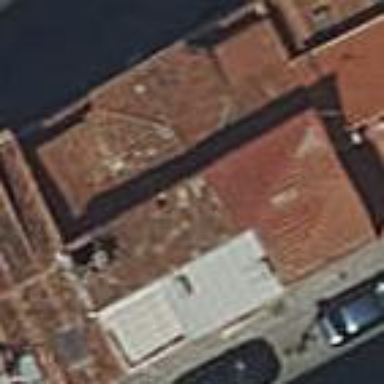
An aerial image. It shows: Building with light brown exterior and brown roof.